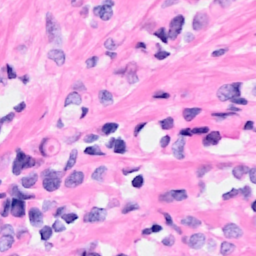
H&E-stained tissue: Breast